Question: I want to create a structure and then use functions to assign various attributes. For example, I have the following code:
'''
global car
function f1(x)
car.color = x;
end
function f2(x)
car.make = x;
end
'''
Why doesn't this work? I don't need the functions to return anything, I just need them to assign the attributes.
edit:
someone suggested the following, but when I input that last "car" command I still get all empty attributes back:
'''
car = struct('make',[],'model',[],'color',[],'year',[]);
%
function y = test1(x)
car(1).color = x;
y = car;
end
%
function y = test2(x)
car(1).make = x;
y = car;
end
%
y = test1('red');
y = test2('Mazda');
%
car
'''
edit2:
failed attempt:

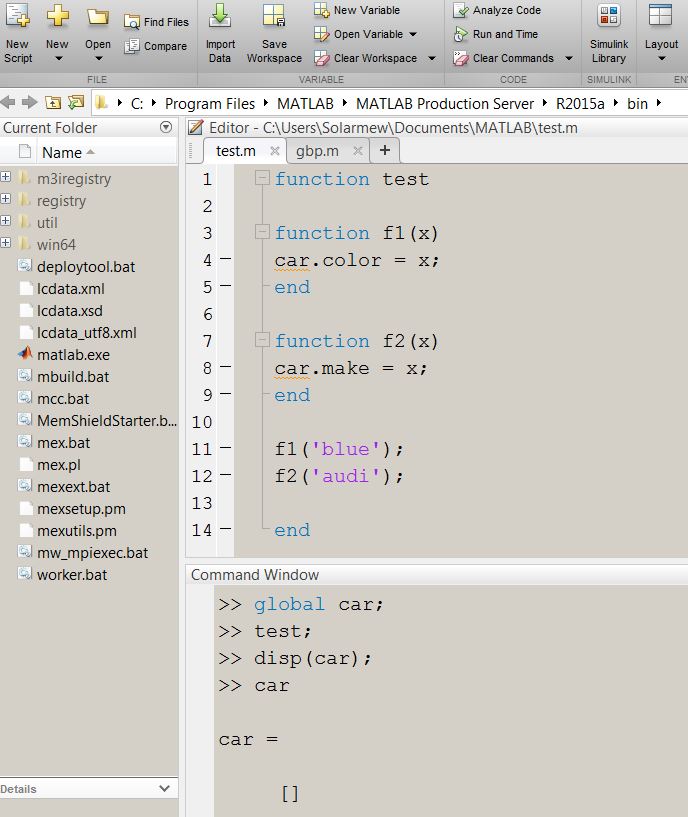
Answer: It works for me. However, you need to make sure that the above statements go into a script and make sure you make 'car' 'global' in the workspace before running this function, and also do it the function too. Doing 'global car' in the workspace ensures that the variable is 'global' then you must do it again inside the function script so that we maintain the same scope.
For example, this is what I have set up and I placed this in a file called 'test_func.m':
'''
function test_func
global car;
function f1(x)
car.color = x;
end
function f2(x)
car.make = x;
end
f1('blue');
f2('audi');
end
'''
Once I have this set up, I just do this in the command prompt:
'''
>> global car;
>> test_func;
>> disp(car);
'''
I get this:
'''
color: 'blue'
make: 'audi'
'''
Doing 'global car' in the workspace allows the variable to be visible in every scope, then when I call the function, doing 'global car' allows us to modify the 'car' variable with its scope from the workspace and dynamically add the fields to make it a structure as you can see above.